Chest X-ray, AP view. Patient: 39 years old, sex F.
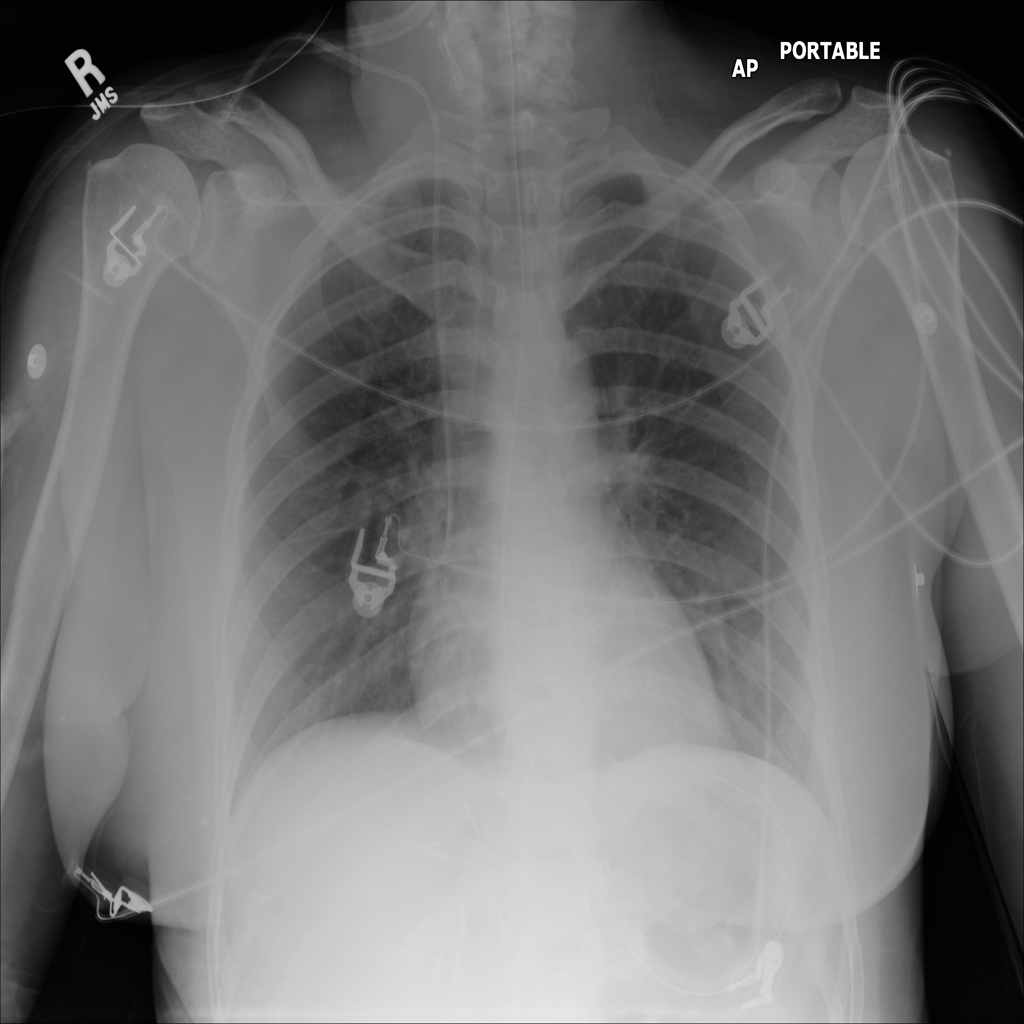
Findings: No Finding